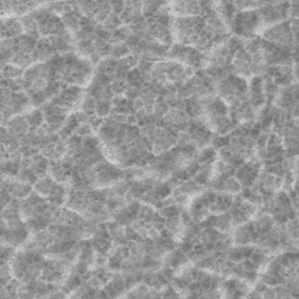
Label: frost